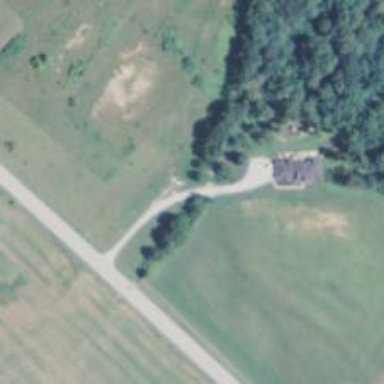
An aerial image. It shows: Driveway leading to service road.